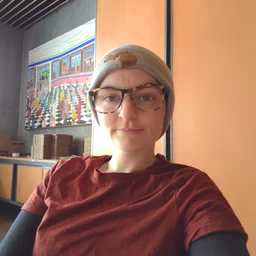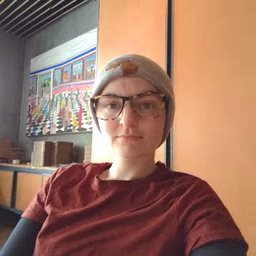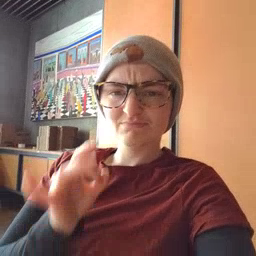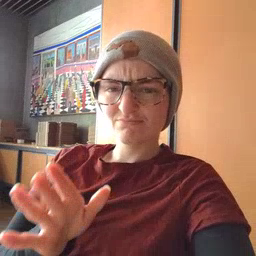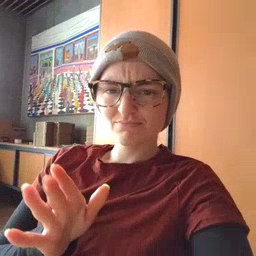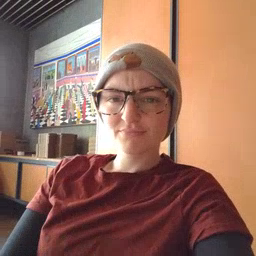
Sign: hate